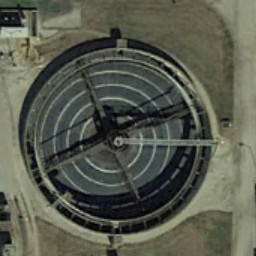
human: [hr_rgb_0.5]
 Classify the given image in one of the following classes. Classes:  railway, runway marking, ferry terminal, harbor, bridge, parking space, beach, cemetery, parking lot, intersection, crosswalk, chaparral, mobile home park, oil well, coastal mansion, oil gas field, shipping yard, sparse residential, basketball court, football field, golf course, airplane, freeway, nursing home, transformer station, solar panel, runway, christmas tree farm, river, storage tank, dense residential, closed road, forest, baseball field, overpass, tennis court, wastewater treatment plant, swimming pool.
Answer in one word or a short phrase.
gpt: wastewater treatment plant